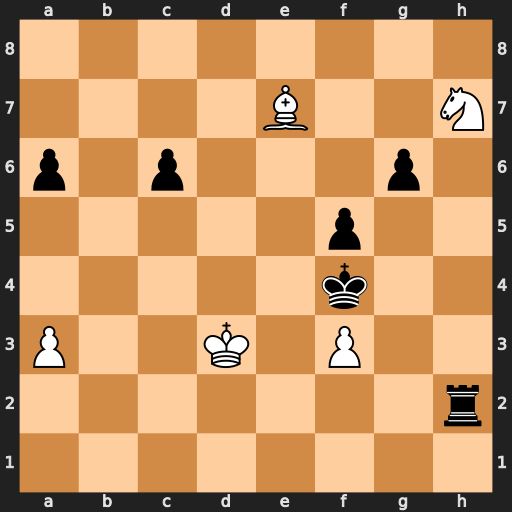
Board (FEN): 8/4B2N/p1p3p1/5p2/5k2/P2K1P2/7r/8
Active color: w
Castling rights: -
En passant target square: -
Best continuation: Bd6+ Kxf3 Bxh2